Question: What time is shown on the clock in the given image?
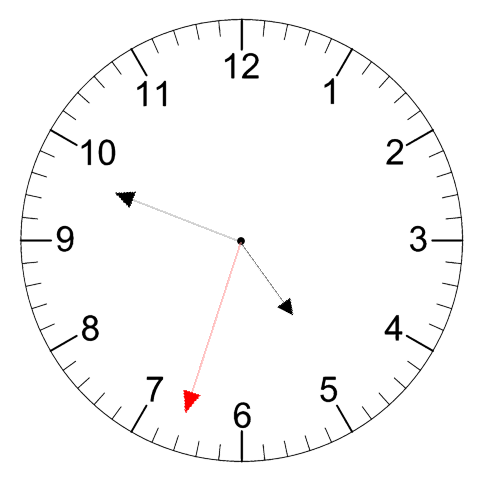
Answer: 04:48:33